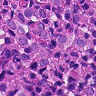
Metastatic tissue present: yes